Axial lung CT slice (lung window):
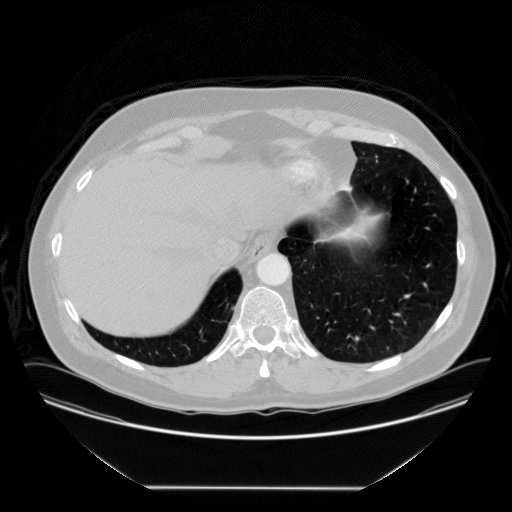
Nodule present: no